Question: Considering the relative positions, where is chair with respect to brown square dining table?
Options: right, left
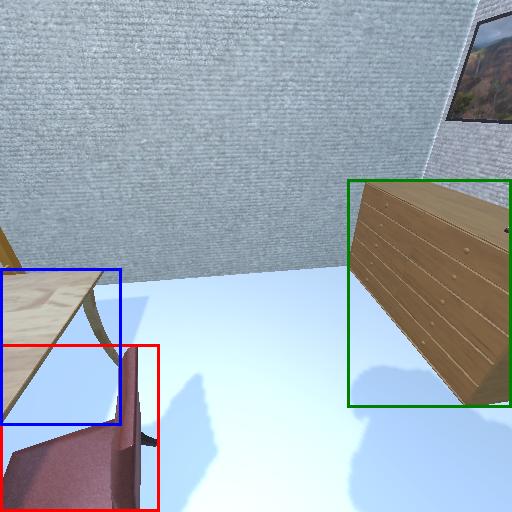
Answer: right